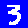
Digit: 3